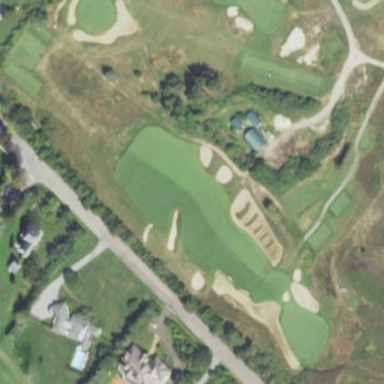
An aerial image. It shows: Area with grass used as rough in golf course.